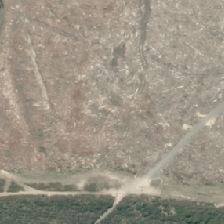
Land cover: harvested_forest